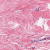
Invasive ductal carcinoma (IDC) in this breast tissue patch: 0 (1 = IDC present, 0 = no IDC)